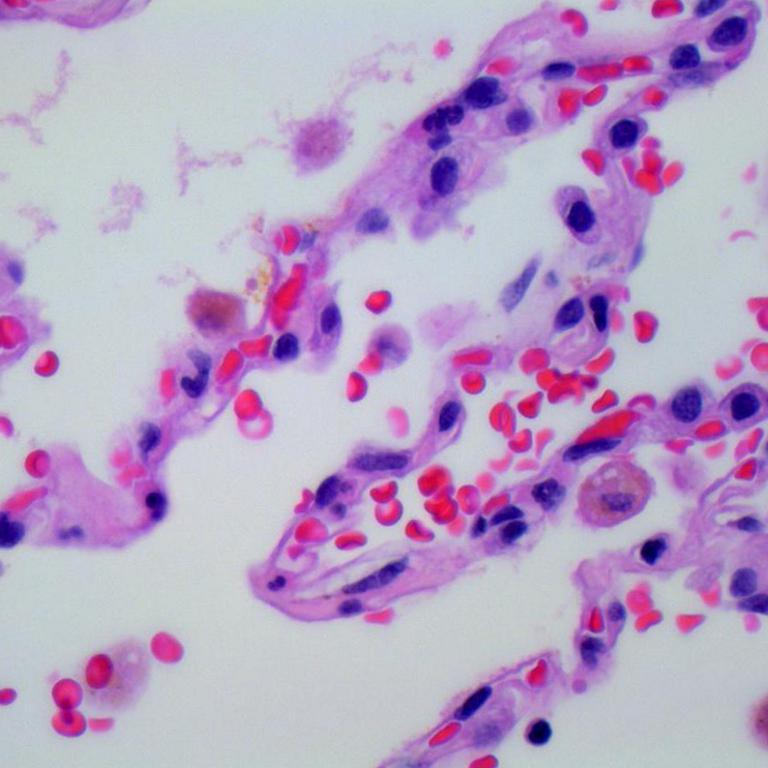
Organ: lung
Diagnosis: benign